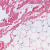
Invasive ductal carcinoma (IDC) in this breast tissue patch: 0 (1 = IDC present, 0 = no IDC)